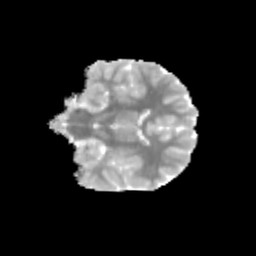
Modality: MD
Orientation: coronal
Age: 11
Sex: male
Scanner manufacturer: siemens
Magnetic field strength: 3 T
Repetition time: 3.8 s
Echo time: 0.07 s